Question: I want to add a column to my table that is like the following:
This is just an example of how the table is structured, the real table is more than 10.000 rows.
'''
No_ Name Account_Type Subgroup (New_Column)
100 Sales 3
200 Underwear 0 250 *100
300 Bikes 0 250 *100
400 Profit 3
500 Cash 0 450 *400
'''
So for every time there is a value in 'Subgroup' I want the (New_Column) to get the value [No_] from the row above
'''
No_ Name Account_Type Subgroup (New_Column)
100 Sales 3
150 TotalSales 3
200 Underwear 0 250 *150
300 Bikes 0 250 *150
400 Profit 3
500 Cash 0 450 *400
'''
There are cases where the table is like the above, where two "Headers" are above. And in that case I also want the first above row (150) in this case.
Is this a case for a cursor or what do you recommend?
The data is ordered by No_
--EDIT--
Starting from the first line and then running through the whole table:
Is there a way I can store the value for [No_] where [Subgroup] is ''?
And following that insert this [No_] value in the (New_Column) in each row below having value in the [Subgroup] row.
And when the [Subgroup] row is empty the process will keep going, inserting the next [No_] value in (New_Column), that is if the next line has a value in [Subgroup]
Here is a better image for what I'm trying to do:

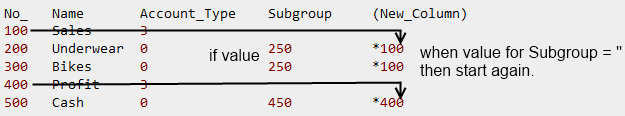
Answer: SQL Server 2012 suggests using Window Offset Functions.
In this case : LAG
Something like this:
'''
SELECT [No_]
,[Name]
,[Account_Type]
,[Subgroup]
,LAG([No_]) OVER(PARTITION BY [Subgroup]
ORDER BY [No_]) as [PrevValue]
FROM table
'''
Here is an example from MS:
<URL>